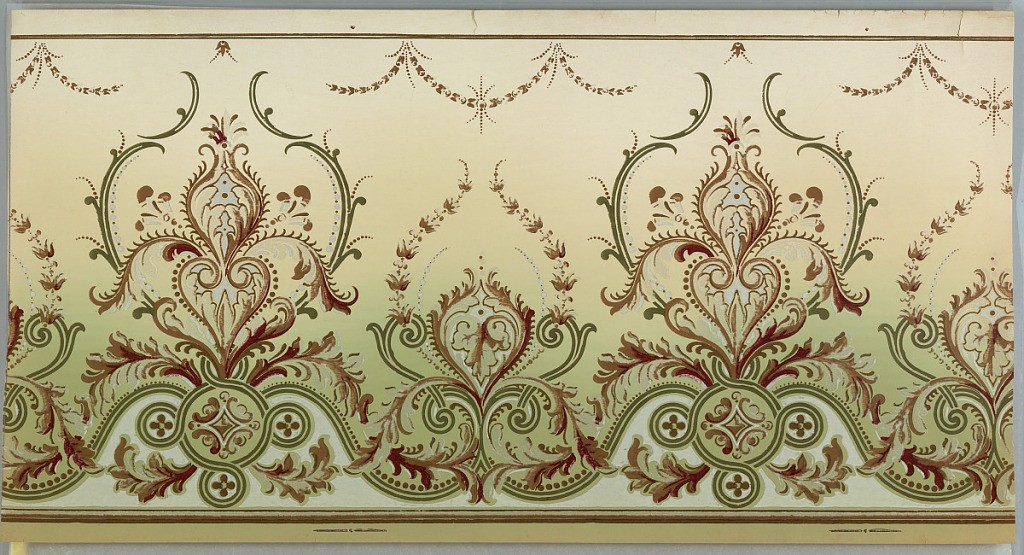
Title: Frieze
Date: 1905–1915
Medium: Machine-printed paper, liquid mica
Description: On gray-white gradient ground, alternating anthemion motifs printed in brown, white, dark green, and dark burgundy. Rinceaux, flowers, scrolls, and heart shapes.